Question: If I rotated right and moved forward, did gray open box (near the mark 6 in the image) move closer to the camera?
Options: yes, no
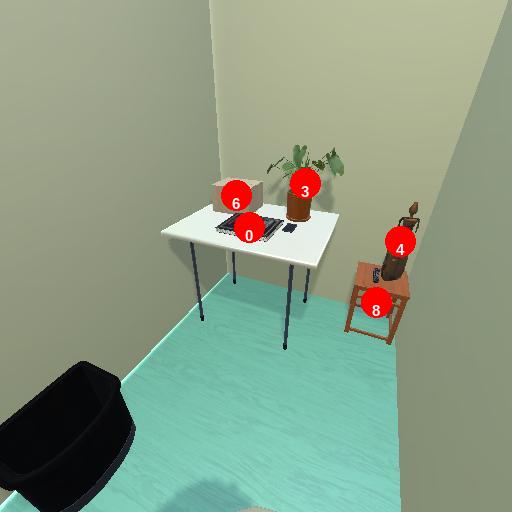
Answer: yes